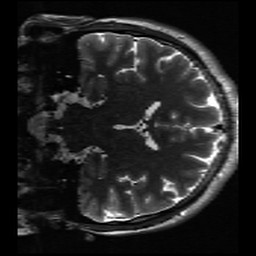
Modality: inplaneT2
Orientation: coronal